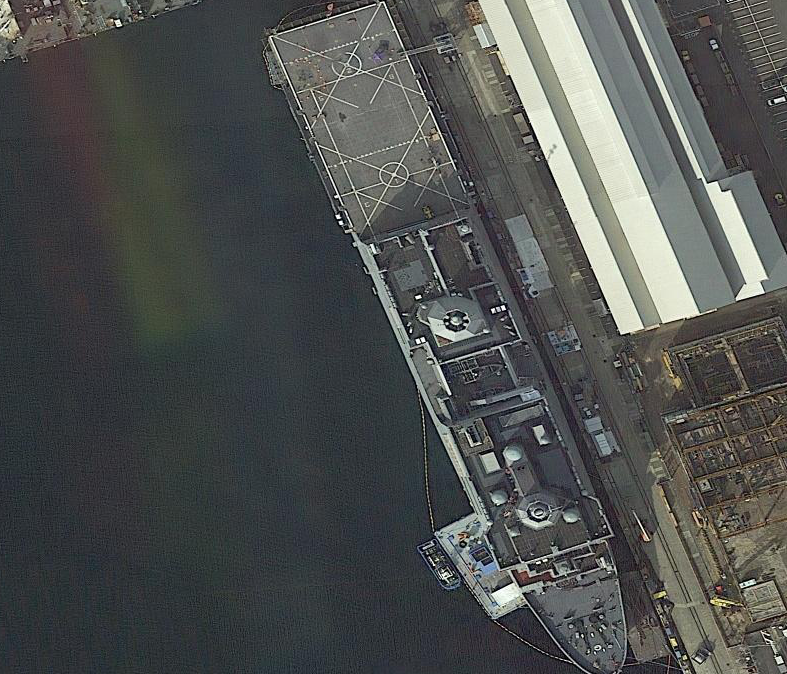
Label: combat